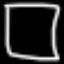
Label: square